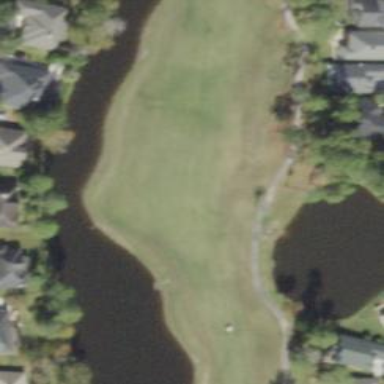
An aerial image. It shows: View of golf hole.